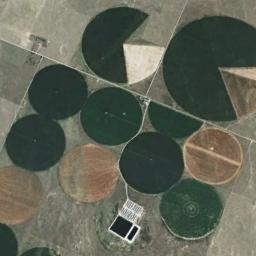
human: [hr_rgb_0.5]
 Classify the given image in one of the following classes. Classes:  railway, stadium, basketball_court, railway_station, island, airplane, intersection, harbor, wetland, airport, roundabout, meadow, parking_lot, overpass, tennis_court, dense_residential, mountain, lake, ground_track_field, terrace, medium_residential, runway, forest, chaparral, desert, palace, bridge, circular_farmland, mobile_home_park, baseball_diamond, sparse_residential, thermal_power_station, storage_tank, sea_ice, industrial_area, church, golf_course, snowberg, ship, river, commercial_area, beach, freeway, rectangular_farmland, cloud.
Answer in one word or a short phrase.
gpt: circular_farmland